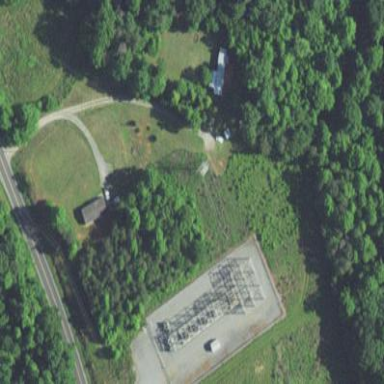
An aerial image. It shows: Distribution substation surrounded by fence.